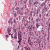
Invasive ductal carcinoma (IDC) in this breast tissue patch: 0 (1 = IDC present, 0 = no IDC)